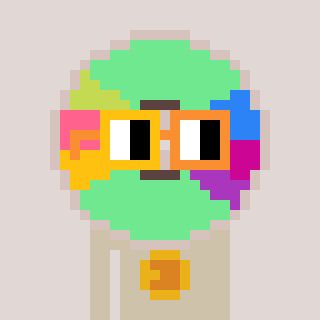
a pixel art character with square yellow and orange glasses, a cd-shaped head and a bege-colored body on a warm background